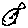
Label: fish